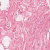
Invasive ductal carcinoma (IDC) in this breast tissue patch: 0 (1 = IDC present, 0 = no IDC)